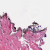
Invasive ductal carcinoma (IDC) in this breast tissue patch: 0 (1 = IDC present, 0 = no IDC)